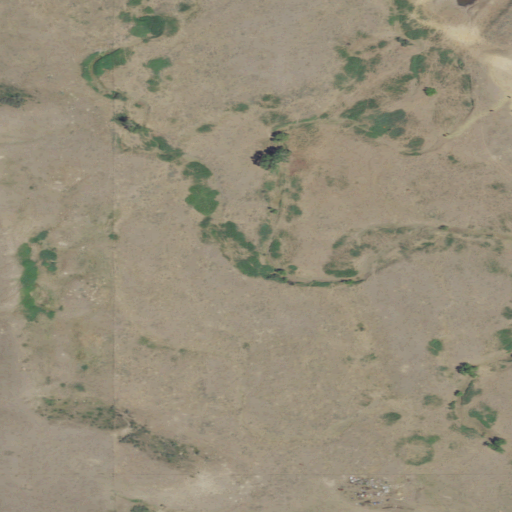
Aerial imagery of valley in Montana named Turnip Coulee containing shrub and grassland